Field crop: maize
Growth stage: 2
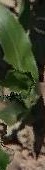
Species: maize